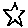
Label: star